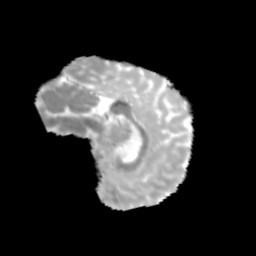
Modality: MD
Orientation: sagittal
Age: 12
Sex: male
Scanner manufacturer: siemens
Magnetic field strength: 3 T
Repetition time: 3.8 s
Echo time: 0.07 s